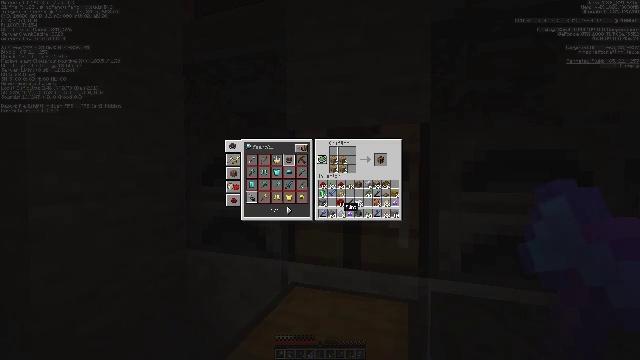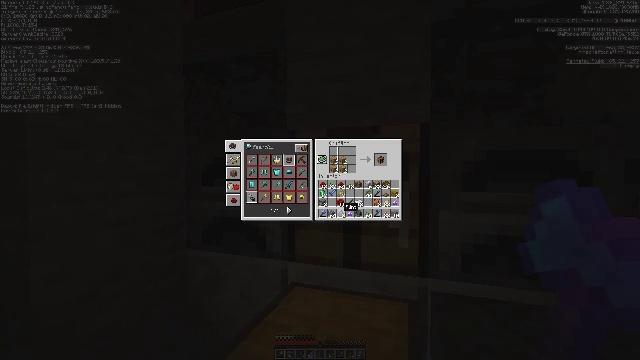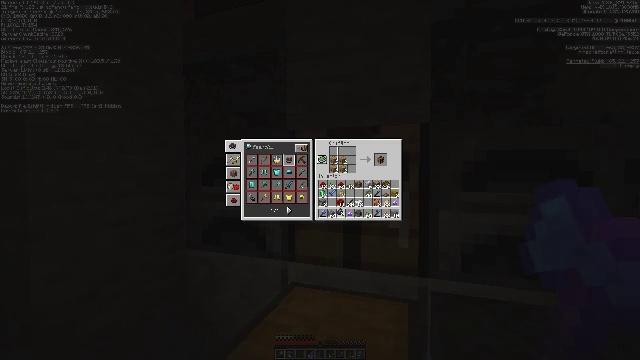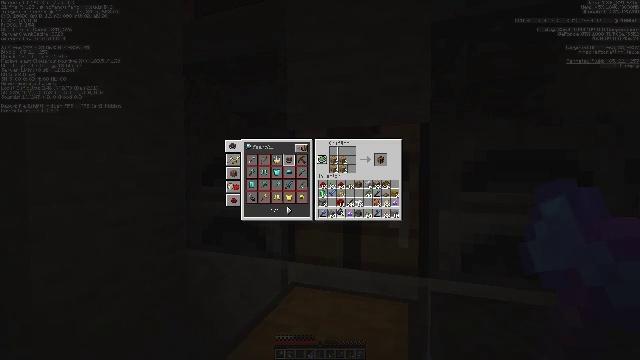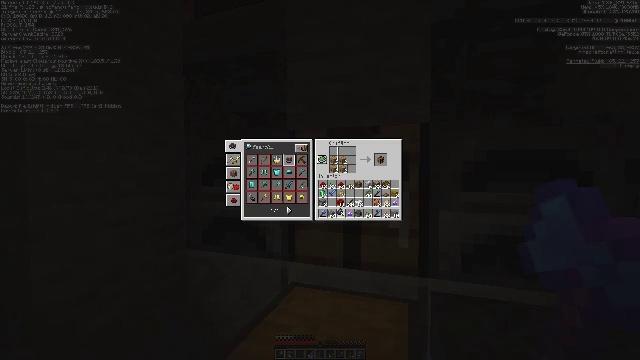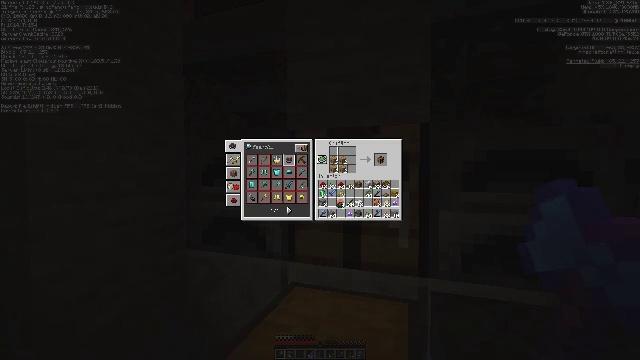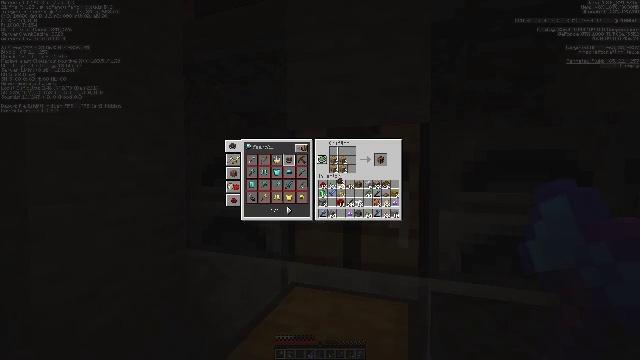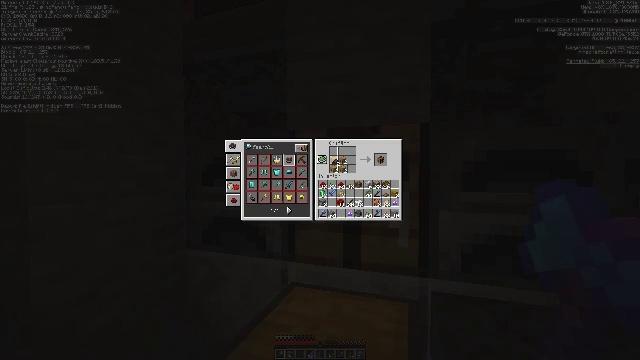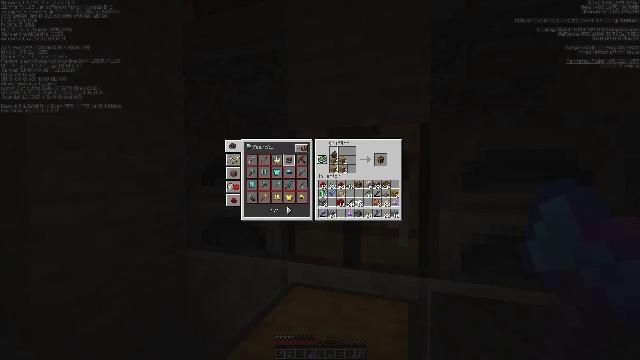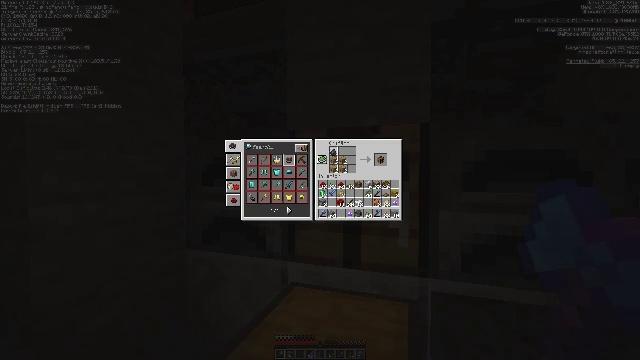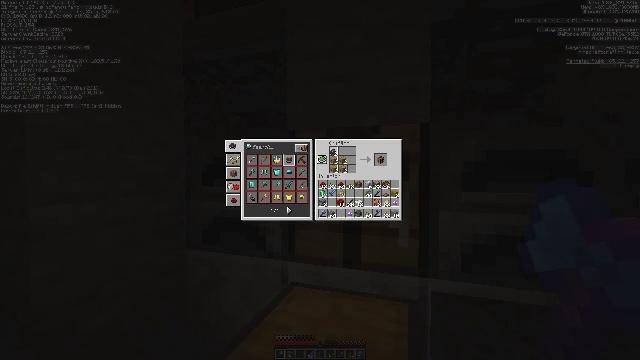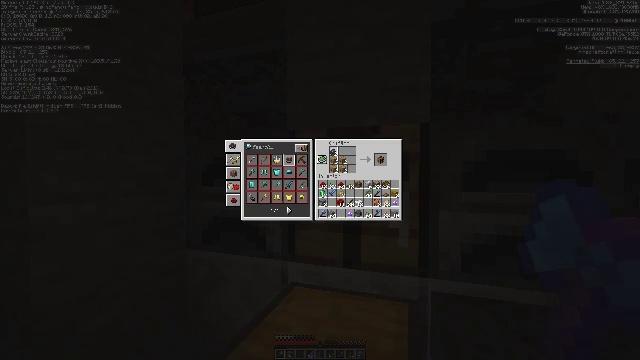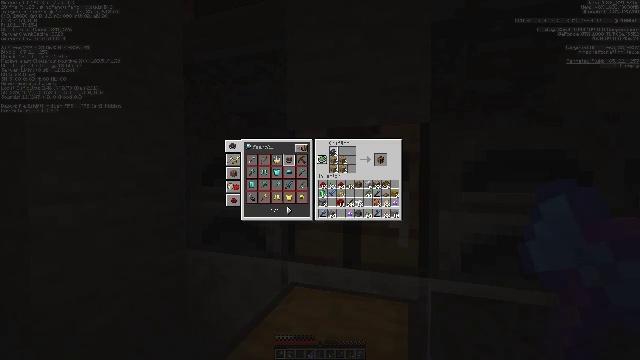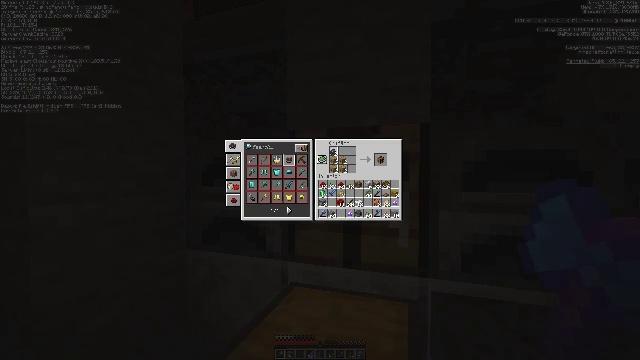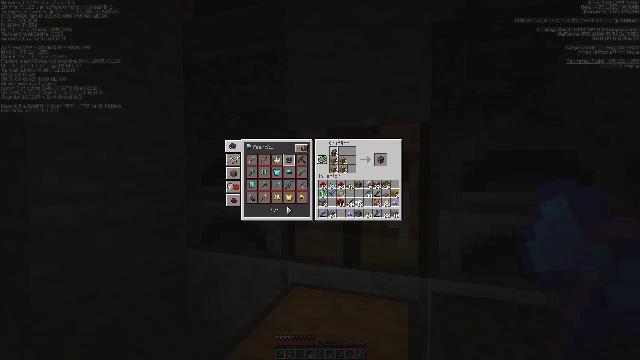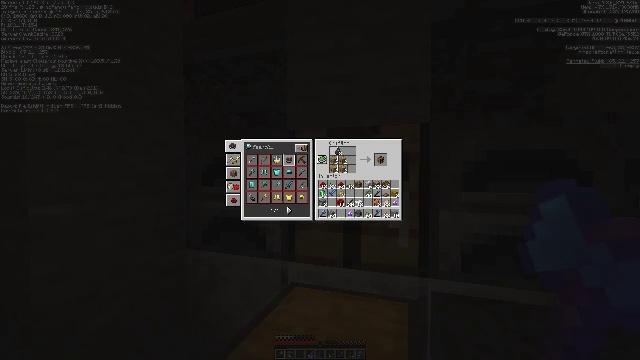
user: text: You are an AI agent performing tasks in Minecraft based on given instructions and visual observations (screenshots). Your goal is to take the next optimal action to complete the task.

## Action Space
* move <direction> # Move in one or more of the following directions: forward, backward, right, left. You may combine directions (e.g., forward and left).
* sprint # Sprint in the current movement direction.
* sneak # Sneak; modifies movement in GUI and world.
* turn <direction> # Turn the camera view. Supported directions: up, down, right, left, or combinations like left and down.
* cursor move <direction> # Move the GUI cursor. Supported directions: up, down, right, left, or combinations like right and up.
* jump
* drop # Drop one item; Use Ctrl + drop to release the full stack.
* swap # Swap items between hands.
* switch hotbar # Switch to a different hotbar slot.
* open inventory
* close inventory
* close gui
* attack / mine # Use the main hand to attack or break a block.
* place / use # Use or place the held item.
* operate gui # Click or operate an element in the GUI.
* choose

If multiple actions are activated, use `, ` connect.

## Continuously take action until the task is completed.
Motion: motion action
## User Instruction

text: Craft the fletching table in the crafting grid.
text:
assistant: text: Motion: no_op
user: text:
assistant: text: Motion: attack / mine
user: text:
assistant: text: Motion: attack / mine
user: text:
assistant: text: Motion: attack / mine
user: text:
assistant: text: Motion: turn up
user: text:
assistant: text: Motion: turn up
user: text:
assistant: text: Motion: turn left and up
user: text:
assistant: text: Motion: turn up
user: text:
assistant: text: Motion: no_op
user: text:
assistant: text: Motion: no_op
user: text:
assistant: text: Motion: no_op
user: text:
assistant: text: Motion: no_op
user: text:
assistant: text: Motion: attack / mine
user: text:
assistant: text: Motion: attack / mine
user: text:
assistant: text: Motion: turn right, attack / mine
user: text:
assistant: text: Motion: attack / mine
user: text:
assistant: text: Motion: attack / mine
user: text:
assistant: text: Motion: attack / mine
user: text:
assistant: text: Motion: attack / mine
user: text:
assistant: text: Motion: attack / mine
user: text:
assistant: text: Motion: attack / mine
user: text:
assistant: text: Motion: attack / mine
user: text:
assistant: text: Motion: no_op
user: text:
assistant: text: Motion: no_op
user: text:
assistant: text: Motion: turn right and down
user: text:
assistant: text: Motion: turn right and down
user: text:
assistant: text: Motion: turn right and down
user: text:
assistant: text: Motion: turn right
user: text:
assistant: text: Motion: turn right
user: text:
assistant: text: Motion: no_op